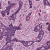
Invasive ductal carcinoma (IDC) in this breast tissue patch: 1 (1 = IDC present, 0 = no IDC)